RGB frame:
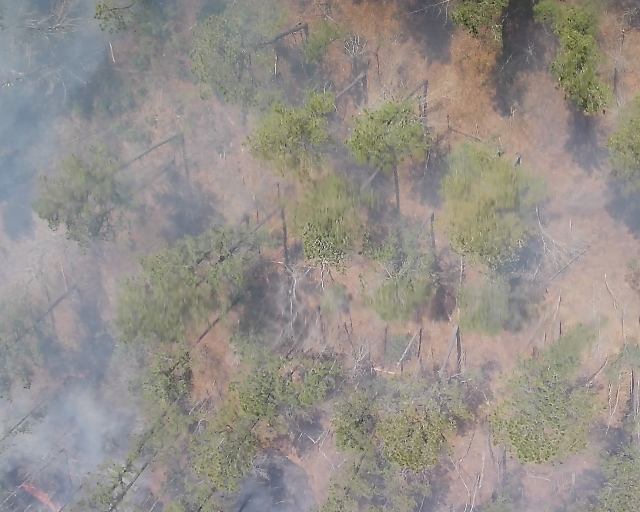
Thermal frame:
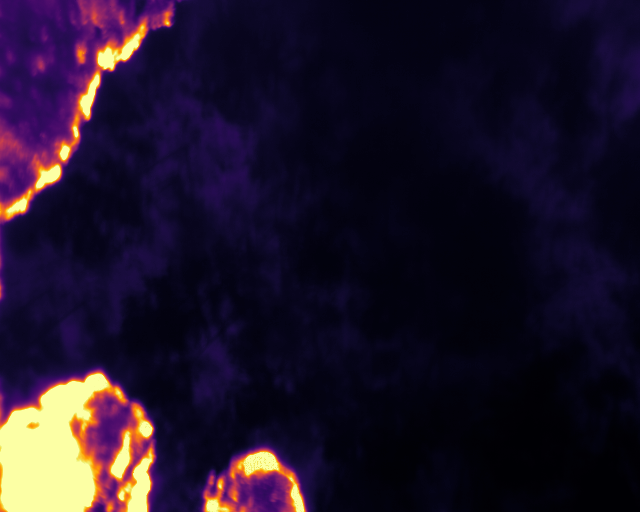
Captured: 2026-02-26 02:31:54
Pixels at or above 80 °C: 26697 (fraction of frame: 0.08147)